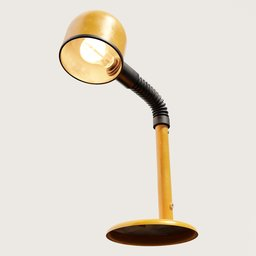
Label: lighting